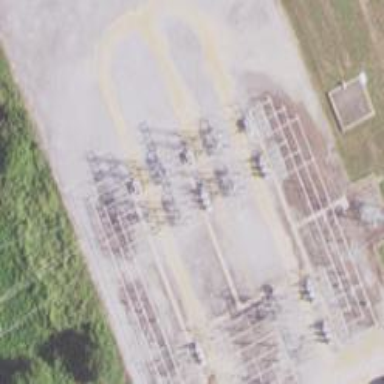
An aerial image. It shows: Switch used for power control.